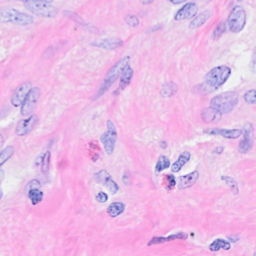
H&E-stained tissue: Breast